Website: lowes
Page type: billing-address
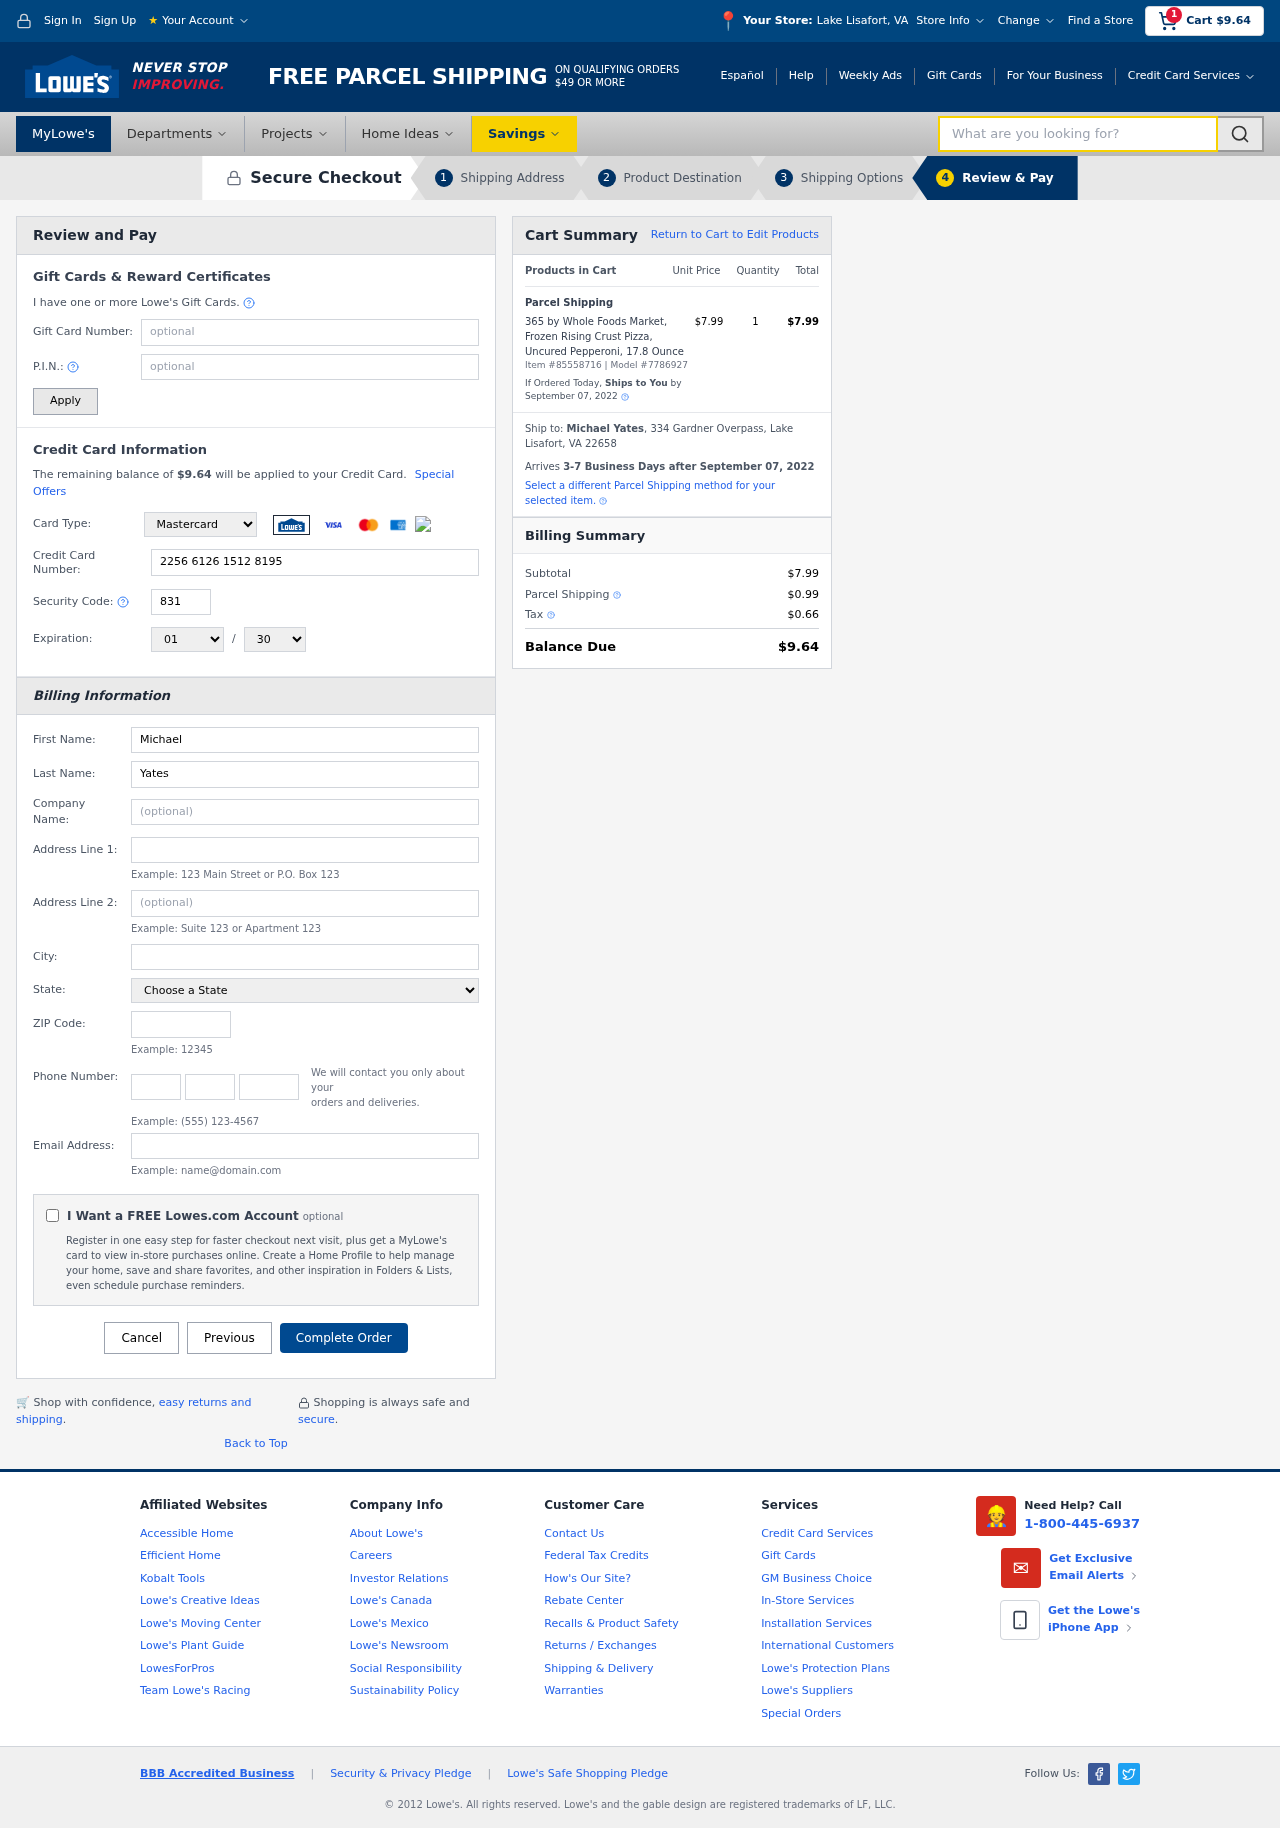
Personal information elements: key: PII_CARD_CVV
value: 831
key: PII_CARD_EXPIRY_MONTH
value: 01
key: PII_CARD_EXPIRY_YEAR
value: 30
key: PII_CARD_NUMBER
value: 2256 6126 1512 8195
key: PII_CARD_TYPE
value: Mastercard
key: PII_CITY
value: Lake Lisafort
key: PII_CITY_STATE
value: Lake Lisafort, VA
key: PII_EMAIL
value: myates@gmail.com
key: PII_FIRSTNAME
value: Michael
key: PII_FULLNAME
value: Michael Yates
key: PII_LASTNAME
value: Yates
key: PII_PHONE_AREA
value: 977
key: PII_PHONE_PREFIX
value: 848
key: PII_PHONE_SUFFIX
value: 9928
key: PII_POSTCODE
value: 22658
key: PII_STATE
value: Virginia
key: PII_STREET
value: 334 Gardner Overpass
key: PII_CITY_STATE_ZIP
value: Lake Lisafort, VA 22658
Product elements: key: PRODUCT1_NAME
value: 365 by Whole Foods Market, Frozen Rising Crust Pizza, Uncured Pepperoni, 17.8 Ounce
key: PRODUCT1_PRICE
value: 7.99
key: PRODUCT1_QUANTITY
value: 1
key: PRODUCT_ITEM_NUMBER
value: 85558716
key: PRODUCT_MODEL_NUMBER
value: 7786927
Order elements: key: ORDER_SUBTOTAL
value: $9.64
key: ORDER_TOTAL
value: $9.64
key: ORDER_SHIPPING_DATE
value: September 07, 2022
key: ORDER_SUBTOTAL
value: $7.99
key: ORDER_DELIVERY_DATE
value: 3-7 Business Days after September 07, 2022
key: ORDER_SHIPPING_DATE2
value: September 07, 2022
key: ORDER_SUBTOTAL2
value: $7.99
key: ORDER_SHIPPING_COST
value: $0.99
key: ORDER_TAX
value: $0.66
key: ORDER_TOTAL2
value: $9.64
Search elements: key: HEADER_SEARCH
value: What are you looking for?